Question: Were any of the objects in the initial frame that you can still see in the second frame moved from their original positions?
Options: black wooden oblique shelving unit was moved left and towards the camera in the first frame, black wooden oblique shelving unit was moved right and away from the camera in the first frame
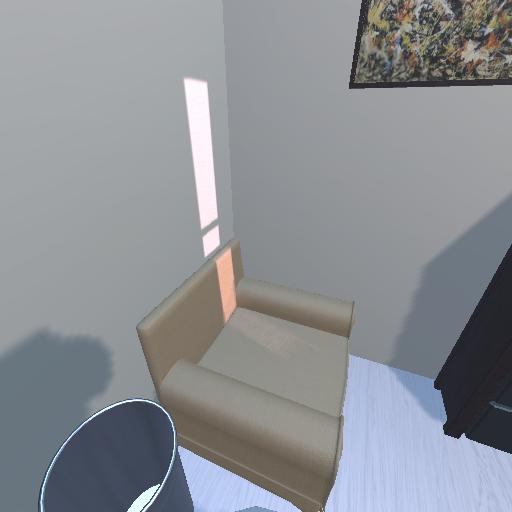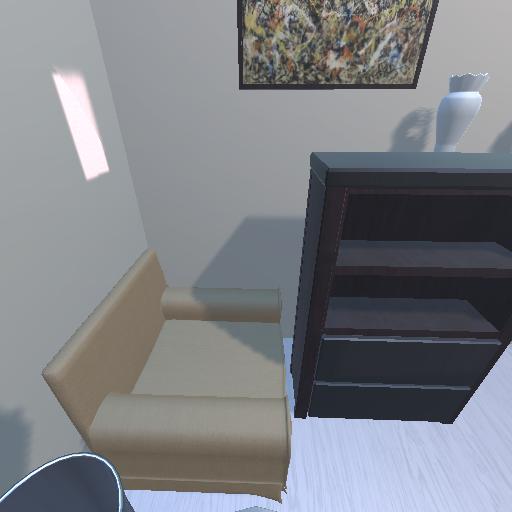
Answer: black wooden oblique shelving unit was moved left and towards the camera in the first frame